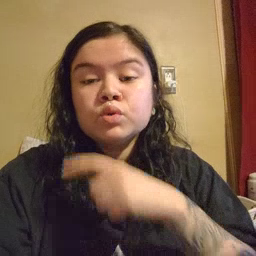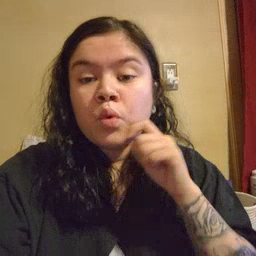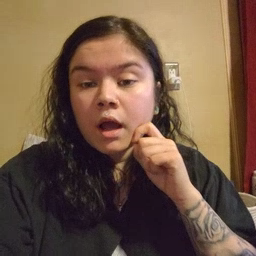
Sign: dry